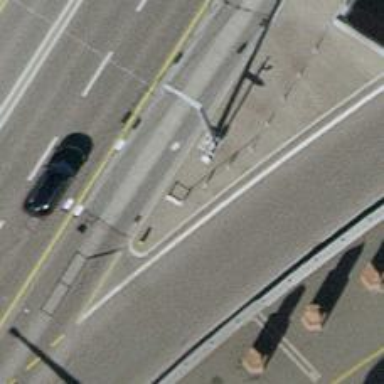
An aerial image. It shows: Traffic surveillance system is in place.